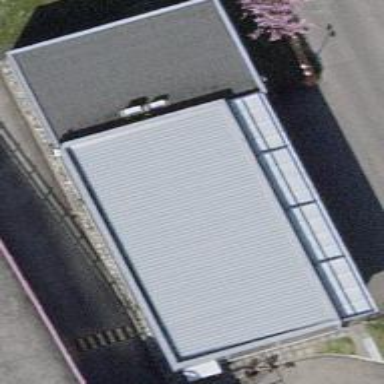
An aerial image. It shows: Ambulance station building.